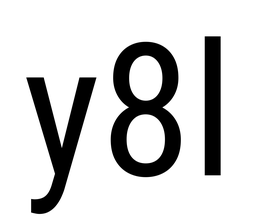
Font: Roboto_Condensed_Regular